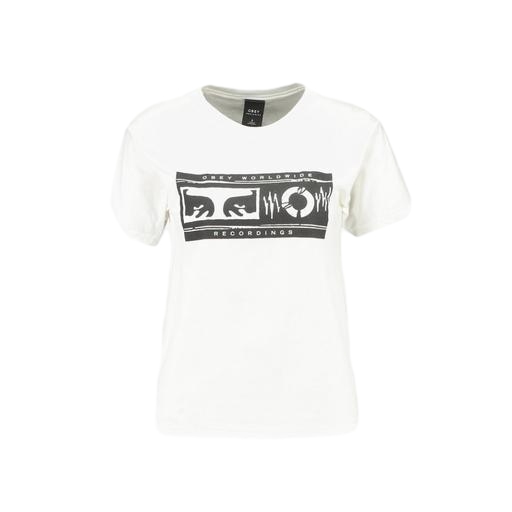
only white t-shirt, white graphic t-shirt, white abstract graphic t-shirt, white background